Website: home-depot
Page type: receipt
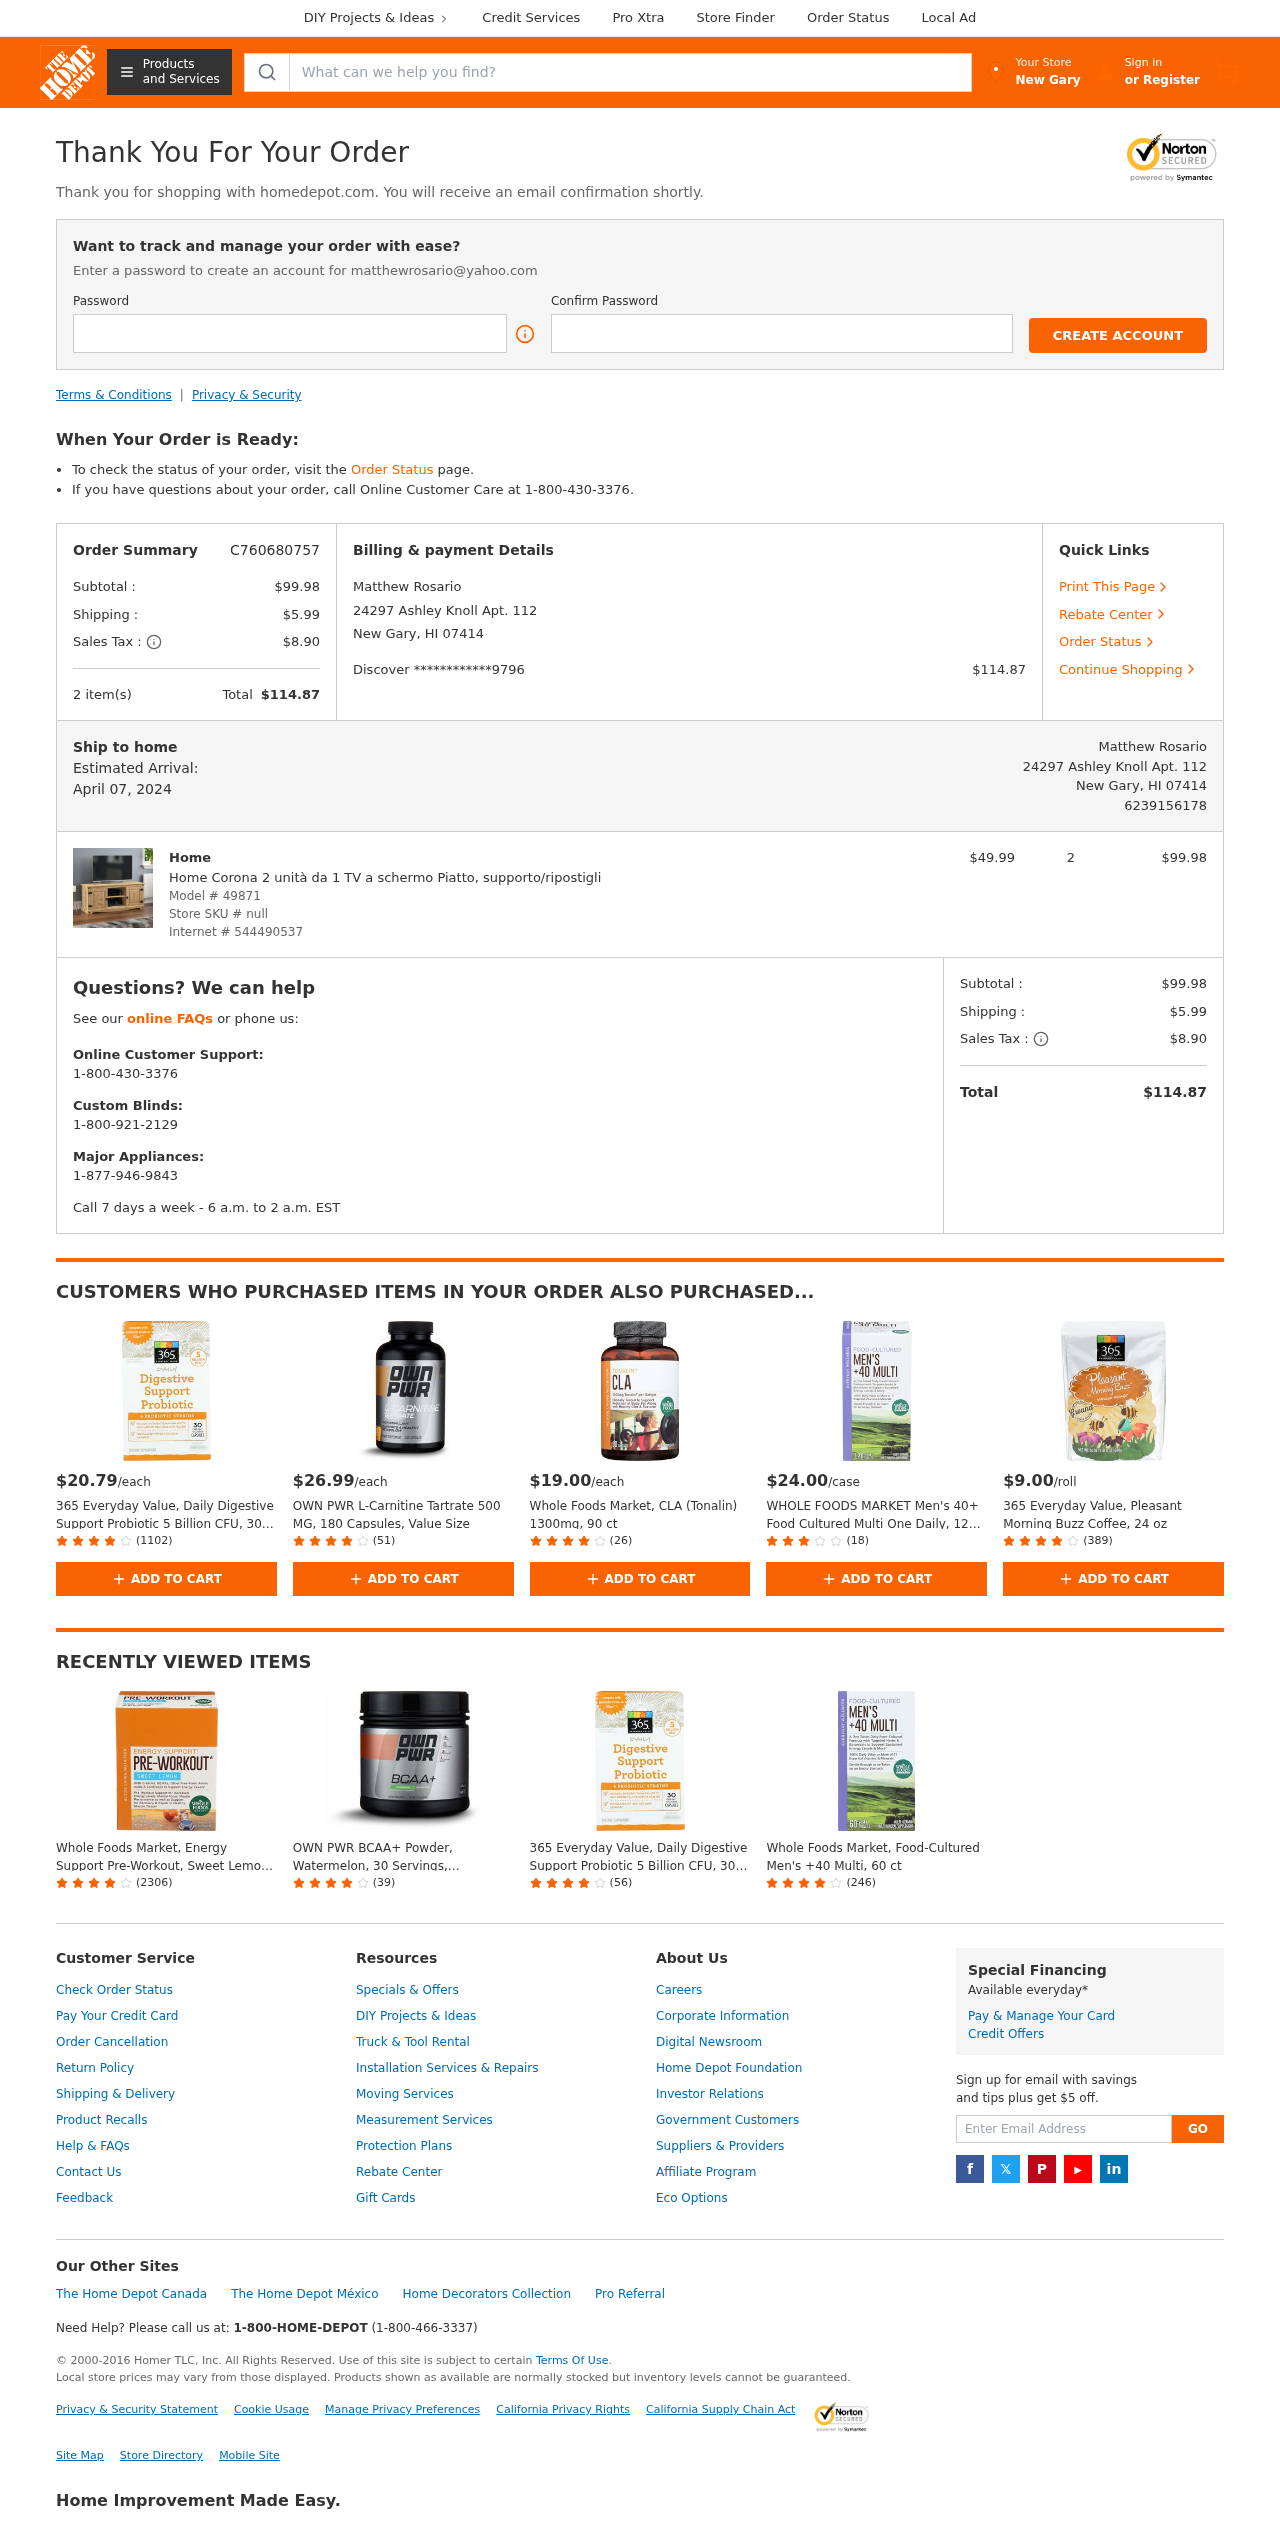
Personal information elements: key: PII_CARD_LAST4
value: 9796
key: PII_CARD_TYPE
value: Discover
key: PII_CITY
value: New Gary
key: PII_EMAIL
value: matthewrosario@yahoo.com
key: PII_FULLNAME
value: Matthew Rosario
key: PII_PHONE
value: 6239156178
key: PII_STREET
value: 24297 Ashley Knoll Apt. 112
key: PII_CITY_STATE_ZIP
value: New Gary, HI 07414
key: PII_FULLNAME2
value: Matthew Rosario
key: PII_POSTCODE
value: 07414
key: PII_STATE_ABBR
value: HI
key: PII_POSTCODE_FULL
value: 07414
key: PII_CITY_STATE
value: New Gary, HI
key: PII_POSTCODE_NUMERIC
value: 7414
Product elements: key: PRODUCT1_BRAND
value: Home
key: PRODUCT1_NAME
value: Home Corona 2 unità da 1 TV a schermo Piatto, supporto/ripostigli
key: PRODUCT1_PRICE
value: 49.99
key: PRODUCT1_QUANTITY
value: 2
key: PRODUCT2_PRICE
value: $20.79
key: PRODUCT2_NAME
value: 365 Everyday Value, Daily Digestive Support Probiotic 5 Billion CFU, 30 ct
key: PRODUCT2_NUM_RATINGS
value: (1102)
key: PRODUCT3_PRICE
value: $26.99
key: PRODUCT3_NAME
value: OWN PWR L-Carnitine Tartrate 500 MG, 180 Capsules, Value Size
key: PRODUCT3_NUM_RATINGS
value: (51)
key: PRODUCT4_PRICE
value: $19.00
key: PRODUCT4_NAME
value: Whole Foods Market, CLA (Tonalin) 1300mg, 90 ct
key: PRODUCT4_NUM_RATINGS
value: (26)
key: PRODUCT5_PRICE
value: $24.00
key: PRODUCT5_NAME
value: WHOLE FOODS MARKET Men's 40+ Food Cultured Multi One Daily, 120 CT
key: PRODUCT5_NUM_RATINGS
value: (18)
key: PRODUCT6_PRICE
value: $9.00
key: PRODUCT6_NAME
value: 365 Everyday Value, Pleasant Morning Buzz Coffee, 24 oz
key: PRODUCT6_NUM_RATINGS
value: (389)
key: PRODUCT7_NAME
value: Whole Foods Market, Energy Support Pre-Workout, Sweet Lemon, 0.35 Ounce, 30 Count
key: PRODUCT7_NUM_RATINGS
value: (2306)
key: PRODUCT8_NAME
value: OWN PWR BCAA+ Powder, Watermelon, 30 Servings, Micronized Branched Chain Amino Acids with Glutamine,
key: PRODUCT8_NUM_RATINGS
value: (39)
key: PRODUCT9_NAME
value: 365 Everyday Value, Daily Digestive Support Probiotic 5 Billion CFU, 30 ct
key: PRODUCT9_NUM_RATINGS
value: (56)
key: PRODUCT10_NAME
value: Whole Foods Market, Food-Cultured Men's +40 Multi, 60 ct
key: PRODUCT10_NUM_RATINGS
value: (246)
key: PRODUCT_MODEL_NUMBER
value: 49871
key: PRODUCT_INTERNET_NUMBER
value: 544490537
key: PRODUCT1_LINE_TOTAL
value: $99.98
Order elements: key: ORDER_ID
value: C760680757
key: ORDER_SUBTOTAL
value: $99.98
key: ORDER_SHIPPING_COST
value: $5.99
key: ORDER_TAX
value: $8.90
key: ORDER_NUM_ITEMS
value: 2 item(s)
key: ORDER_TOTAL
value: $114.87
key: ORDER_DELIVERY_DATE
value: April 07, 2024
Search elements: key: HEADER_SEARCH
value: What can we help you find?
Other elements: key: STORE_SKU
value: null